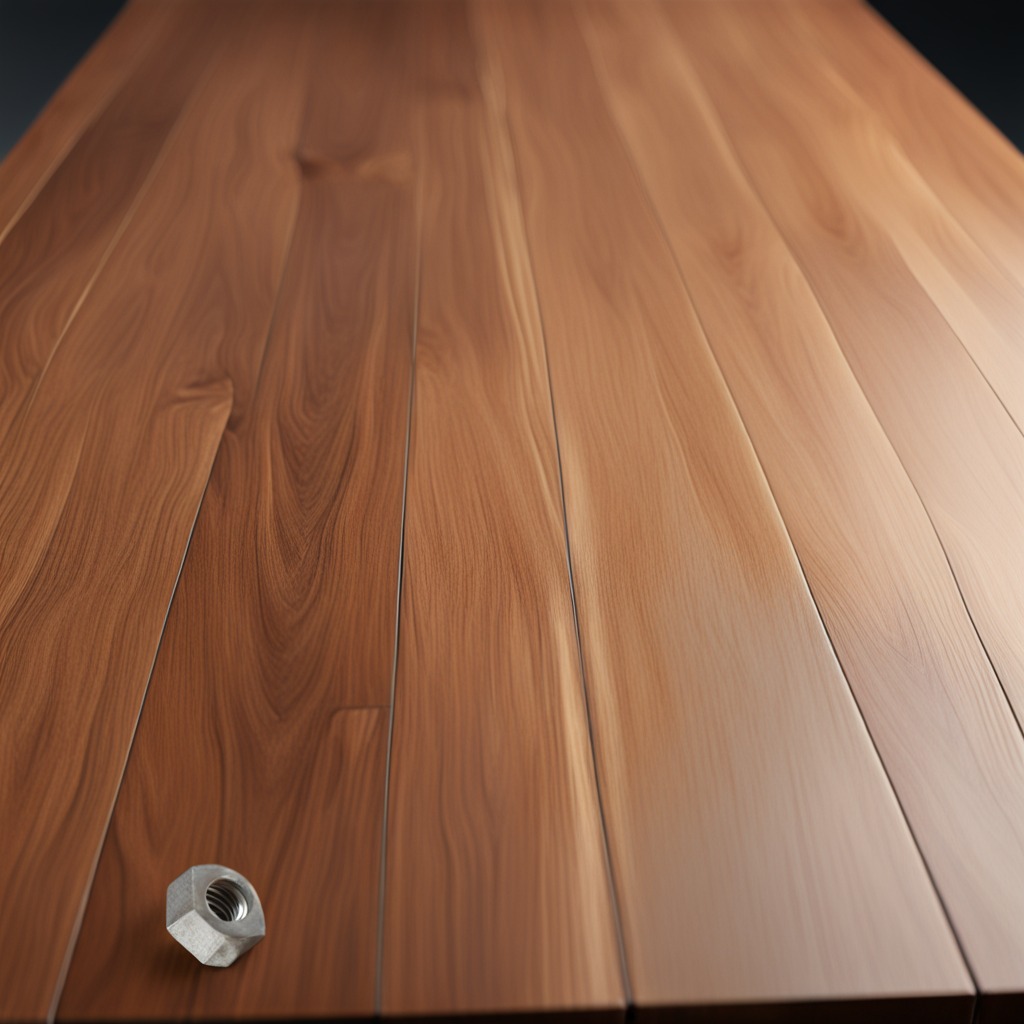
A metal nut is lying on the wooden table in a carpentry studio.